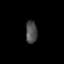
Tissue: skin
Cell type: Epithelial cells
Senescence score: 0.2566
Nuclear area (px): 249
Mean DAPI intensity: 77.201